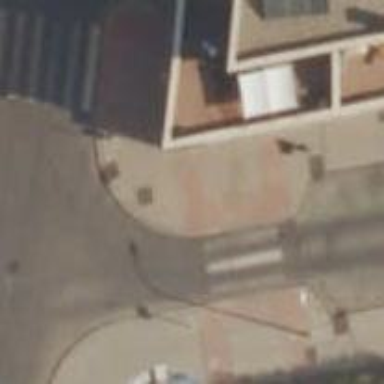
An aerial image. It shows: Sidewalk along the footway.